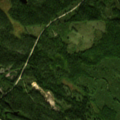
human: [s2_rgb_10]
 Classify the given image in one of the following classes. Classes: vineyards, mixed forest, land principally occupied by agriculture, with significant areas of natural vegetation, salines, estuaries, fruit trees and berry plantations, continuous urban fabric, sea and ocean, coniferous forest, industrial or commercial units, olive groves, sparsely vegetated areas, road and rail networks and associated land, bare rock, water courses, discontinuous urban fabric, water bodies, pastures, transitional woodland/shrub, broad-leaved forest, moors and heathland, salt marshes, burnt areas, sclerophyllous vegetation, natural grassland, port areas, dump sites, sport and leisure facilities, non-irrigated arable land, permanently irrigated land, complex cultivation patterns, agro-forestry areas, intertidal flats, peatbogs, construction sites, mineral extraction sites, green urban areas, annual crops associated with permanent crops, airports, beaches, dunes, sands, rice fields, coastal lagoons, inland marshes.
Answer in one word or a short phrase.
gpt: coniferous forest, transitional woodland/shrub